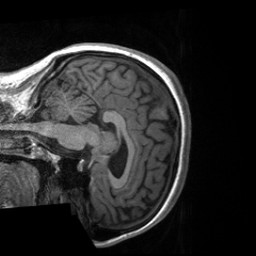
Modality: T1w
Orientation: sagittal
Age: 25
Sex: female
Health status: healthy
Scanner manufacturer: siemens
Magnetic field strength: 3 T
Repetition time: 2 s
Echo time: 0.00232 s